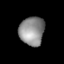
Tissue: lung
Cell type: Smooth muscle cells
Senescence score: 0.5602
Nuclear area (px): 702
Mean DAPI intensity: 141.519